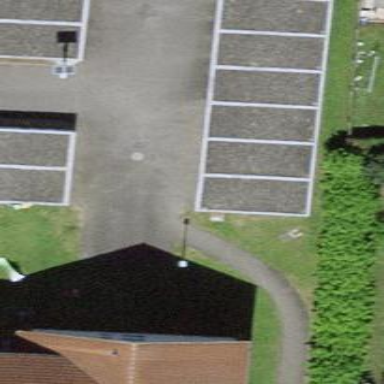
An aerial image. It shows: Garage building.